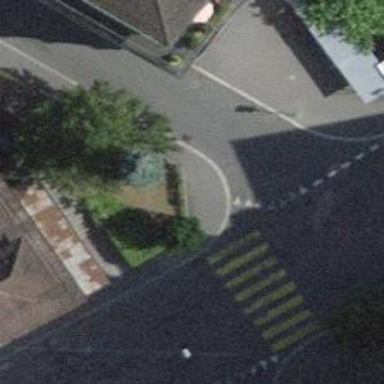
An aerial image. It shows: Kerb barrier.